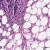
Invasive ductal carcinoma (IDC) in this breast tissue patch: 0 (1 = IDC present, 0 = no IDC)